Question: I read that command buttons are intrinsic and that we should not specify the width and height otherwise there are chances that the text might be cut off. Is that correct ? f it is then why am I being asked to specify a width and a height in this case ? I have specified a 'x' and 'y'. Here is the picture

My question is why is the interface builder asking me to put in a width and height for the command button. How do I resolve this issue. I want the command button to change its width according to the content in it.
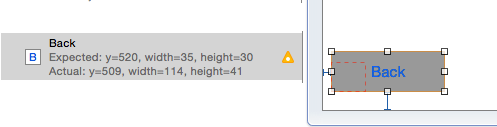
Answer: You're not being asked to specify the size. That message is telling you that the current size is not the intrinsic size determined by that title. Just click on the yellow triangle then on "fix misplacement" in the window that comes up.